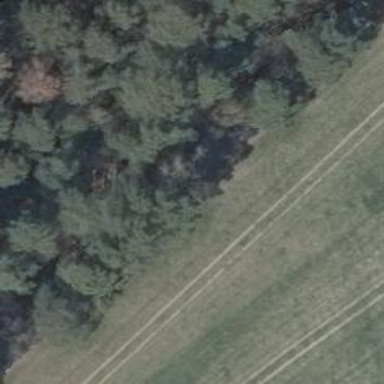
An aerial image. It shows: Hunting stand.